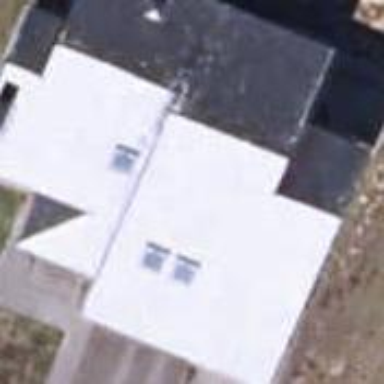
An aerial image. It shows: Simple house.